Question: When deploying an applet, (almost?) every facebook popup dialog is covered by the applet. The webpage is written in PHP, and the applet is deployed with applet tag. Results are the same with JNLP starter.
The error is present in the following browsers:
- - - -
Screenshot:

On the screenshot the applet covers a chat window and the messages window. Is there any way to send the applet to the "background", so other panels become fully visible?
Thanks in advance
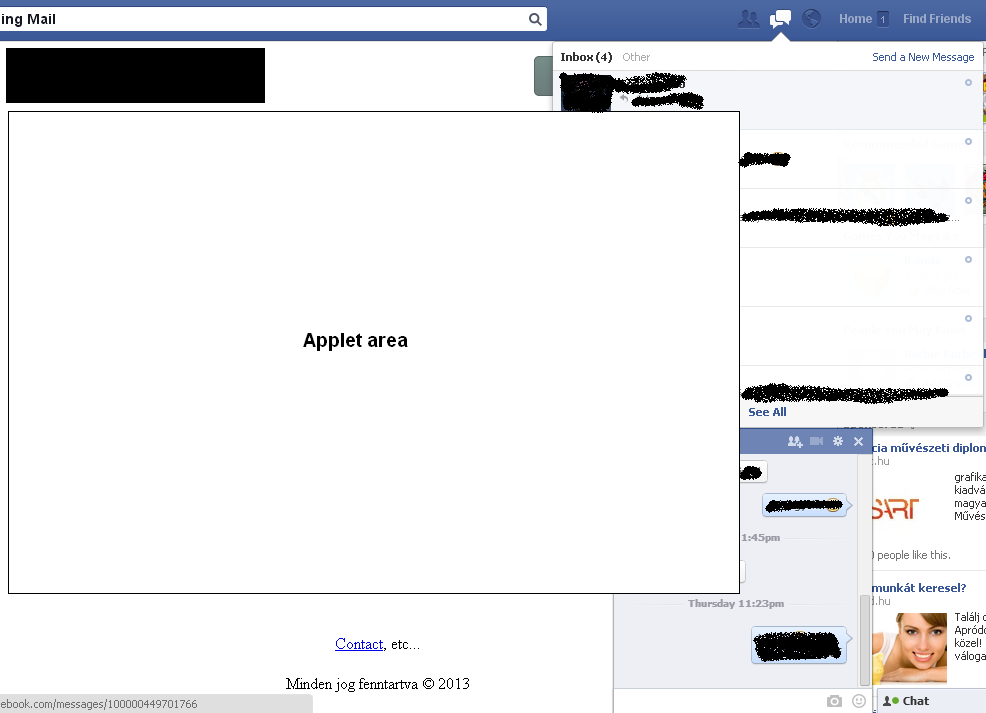
Answer: Look at these topics, you may find a solution there:
- <URL>